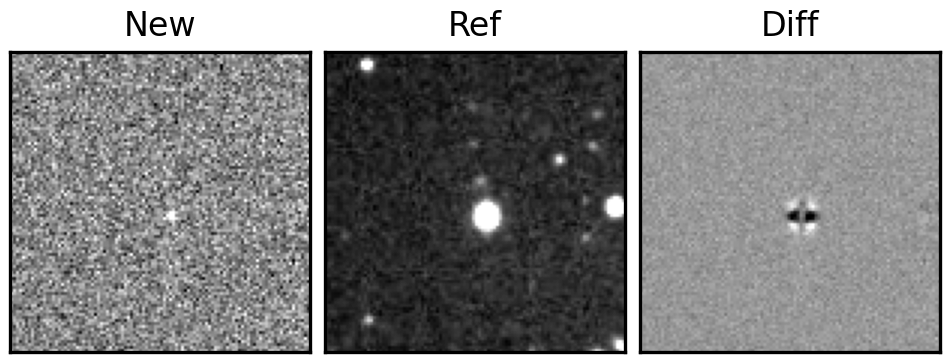
Label: bogus